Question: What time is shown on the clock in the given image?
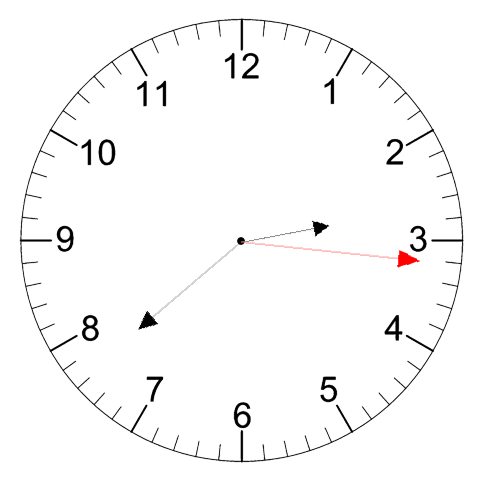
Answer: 02:38:16